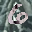
Label: 6